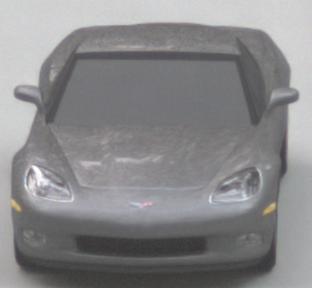
Make: Chevrolet
Model: Corvette Coupé
Detailed model: Corvette (C6) Coupé
Model produced from: 2005/02
Model produced until: 2008/03
Doors: 3
Color: gray
Road condition: dry road
Daytime: sunrise or sunset
Contrast: medium contrast